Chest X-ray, PA view. Patient: 17 years old, sex F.
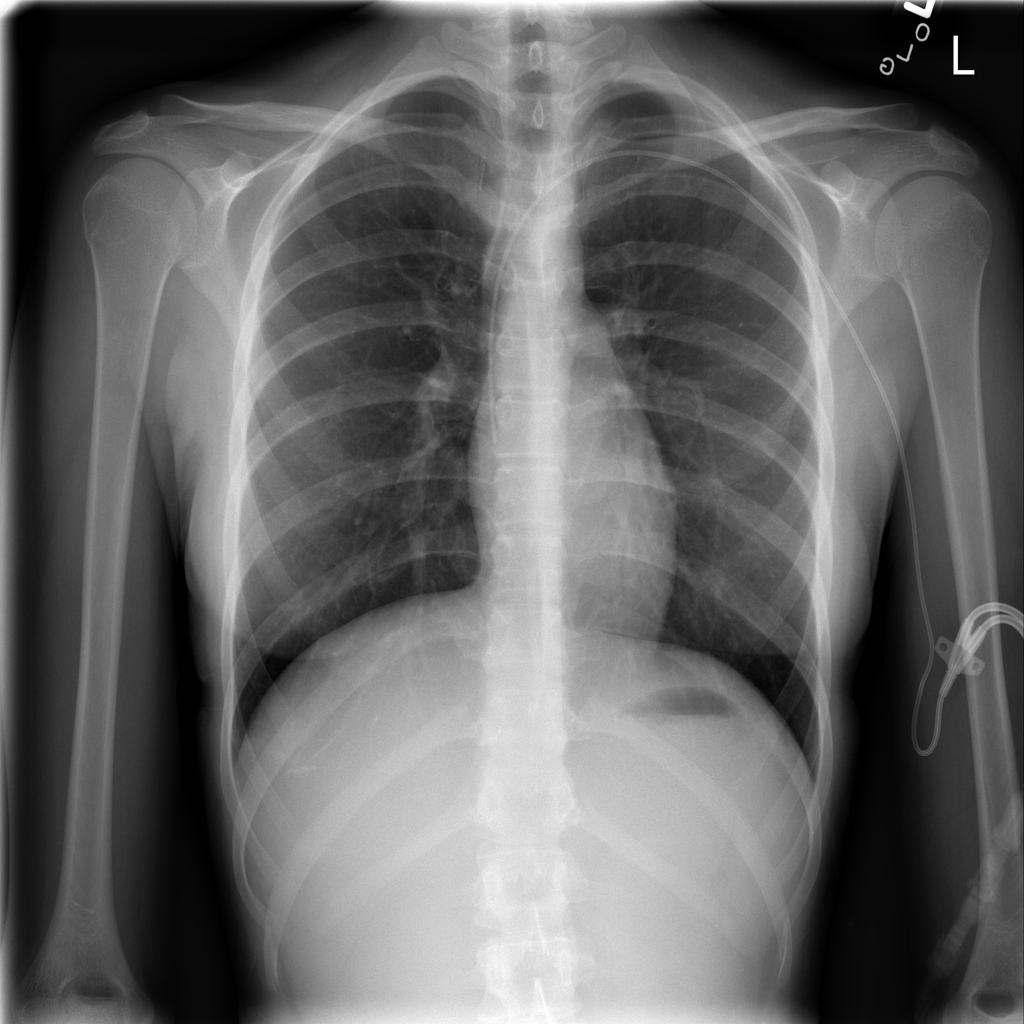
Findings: Infiltration